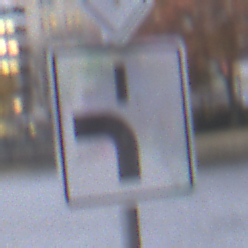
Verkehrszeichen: VerlaufVorfahrtsstrasse5
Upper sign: Vorfahrtsstrasse
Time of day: MorningAfternoon
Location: Outdoor (Urban)
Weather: Overcast
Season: NotSpecified
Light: Natural